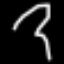
Label: squiggle